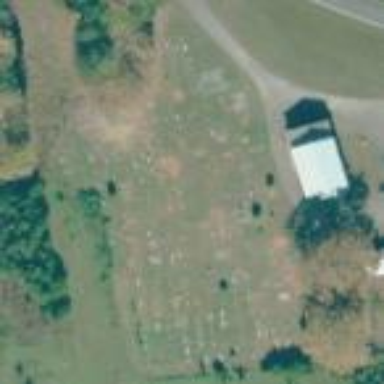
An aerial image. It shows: Cemetery.